Question: Following this documentation (<URL>, I am trying to create a custom error 403 page for my Django application.
I have created an error handler in my URLConf:
'''
handler403 = 'courses.views.error403'
'''
I have also created a view that handles error 403 called error403:
'''
def error403(request):
'''
Default view for error 403: Inadequate permissions.
'''
return render_to_response('utility/mustLogin.html', {'user': request.user})
'''
However, this view is simply not rendering. When I instigate an error 403 on purpose, the default browser 403 page merely appears as opposed to my template.

Am I forgetting to perform some action? Thank you.
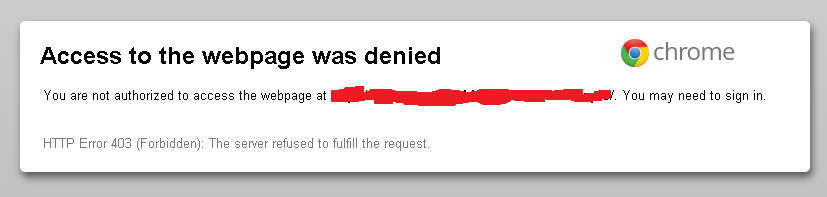
Answer: The 'handler403' is new in the development version. If you're using an older version (<= 1.3) this option is not yet implemented.
There are some ways of accomplishing that in older versions, as described <URL>. Don't know how well it would integrate with the rest of your project, though...